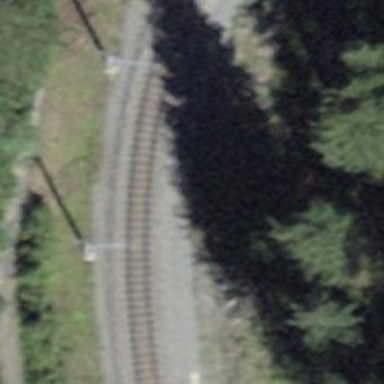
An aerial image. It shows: Narrow-gauge railway with electrified contact line.